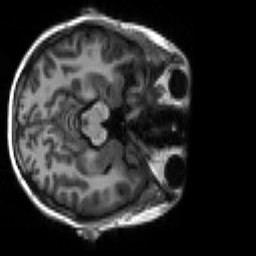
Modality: T1w
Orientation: axial
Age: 19
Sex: female
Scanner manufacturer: siemens
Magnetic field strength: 3 T
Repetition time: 2.3 s
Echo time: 0.00266 s